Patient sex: M
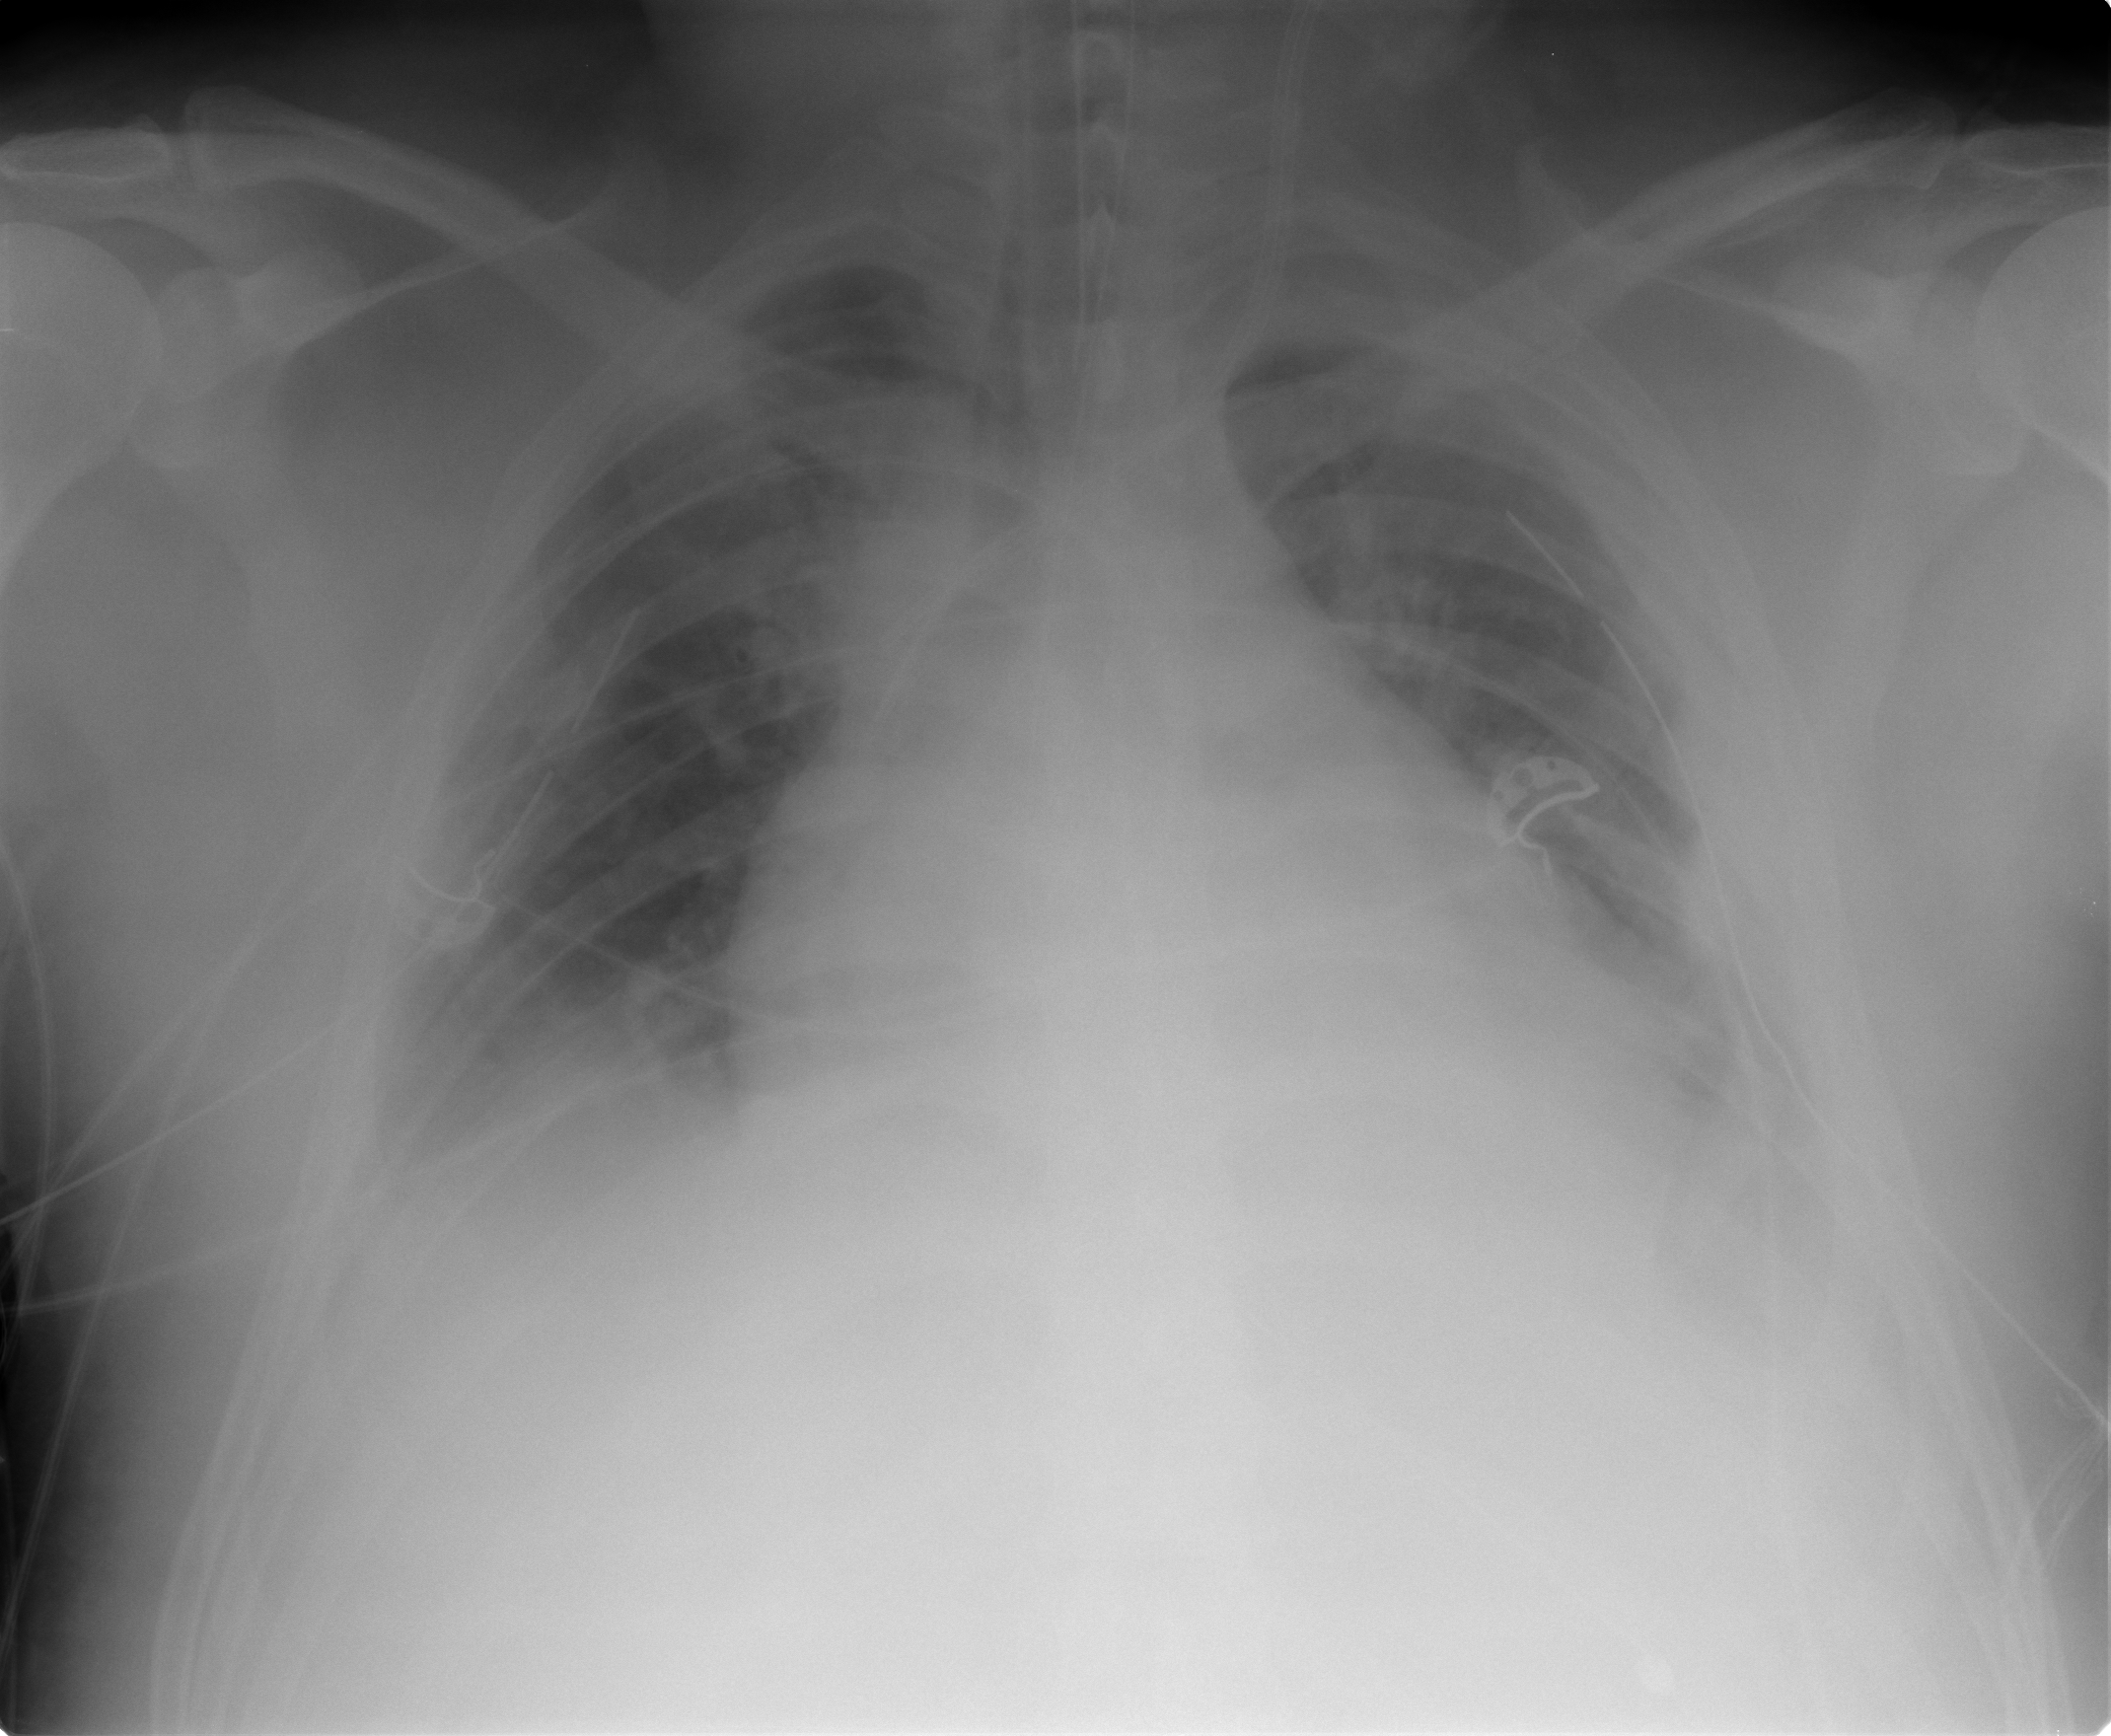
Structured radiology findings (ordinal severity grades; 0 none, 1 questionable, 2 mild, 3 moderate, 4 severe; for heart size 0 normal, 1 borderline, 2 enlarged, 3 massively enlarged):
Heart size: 3
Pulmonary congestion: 0
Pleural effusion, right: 2
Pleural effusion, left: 2
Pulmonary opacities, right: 0
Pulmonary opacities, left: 0
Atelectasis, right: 2
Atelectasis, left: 2